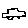
Label: car